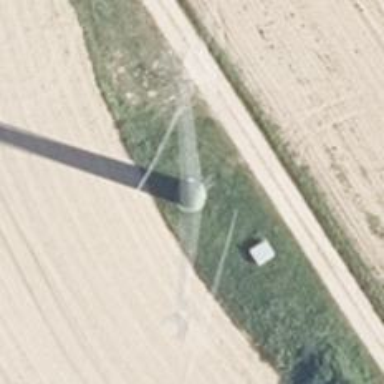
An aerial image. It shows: Wind power generator.